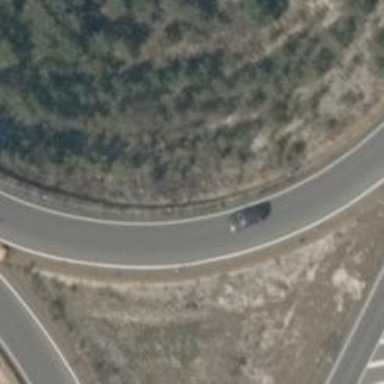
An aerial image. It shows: Asphalt trunk link road.